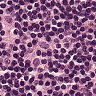
Metastatic tissue present: no